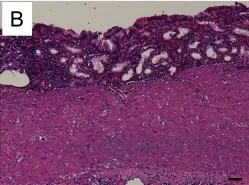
The pathological findings of non-tumoral tissue (A-C). Non-tumoral epithelium was similar to crypt epithelium of the stomach.
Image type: pathology (h&e)